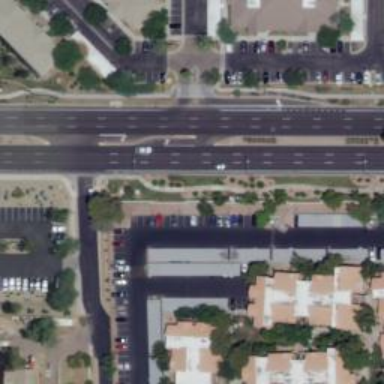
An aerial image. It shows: Asphalt road with secondary link designation.